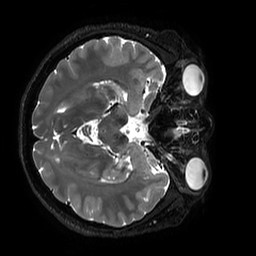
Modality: T2w
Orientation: axial
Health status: ill
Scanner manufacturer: philips
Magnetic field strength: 3 T
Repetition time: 2.5 s
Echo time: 0.331 s